Question: I am trying to finish formatting a table that is built dynamically. On the last page, when the table is sparse because there are fewer than the rows needed to fill the table, the rows are displayed at the bottom of the table space instead of the top. I've tried to correct this unsuccessfully. How can I display these rows at the top?
It doesn't seem to matter, but the table is built by the will_paginate Ruby gem. I say it doesn't matter because when I look at the HTML, it's just a table. There is nothing in there that is making this happen. The table size is formatted to display 10 rows. If there are only 3, they are just listed as 3 rows as you would expect. So, I think it is just an HTML/CSS formatting question.
The Table as it displays:

The SCSS:
'''
.feeds {
list-style: none;
margin: 0;
text-align: left;
table-layout: fixed;
width: 700px;
height: 250px;
overflow: auto;
vertical-align: top;
li {
overflow: auto;
padding: 10px 0;
border-top: 1px solid $grayLighter;
&:last-child {
border-bottom: 1px solid $grayLighter;
}
}
table, thead, th, tr, tbody, tfoot {
vertical-align: top;
}
td {
vertical-align:top;
height: 1ex;
overflow-x: auto
}
}
'''
The HTML:
'''
<table class="feeds">
<tbody><tr>
<th id="url_cell"><a class="sortfield asc" href="/feeds?commit=Search&amp;direction=desc&amp;search=&amp;sort=feed_url&amp;utf8=%E2%9C%93">URL</a></th>
<th><a href="/feeds?commit=Search&amp;direction=asc&amp;search=&amp;sort=feed_etag&amp;utf8=%E2%9C%93">Etag</a></th>
<th><a href="/feeds?commit=Search&amp;direction=asc&amp;search=&amp;sort=feed_update&amp;utf8=%E2%9C%93">Update date</a></th>
</tr>
<tr>
<td id="url_cell"><a href="http://www.skalith.net/rss">http://www.skalith.net/rss</a></td>
<td id="etag_cell">RZWAFDMVHPXHWECK</td>
<td id="update_cell">August 5, 2013</td>
</tr>
<tr>
<td id="url_cell"><a href="http://www.viva.name/rss">http://www.viva.name/rss</a></td>
<td id="etag_cell">KFIEQYAUWMUHUJNY</td>
<td id="update_cell">August 5, 2013</td>
</tr>
</tbody></table>
'''
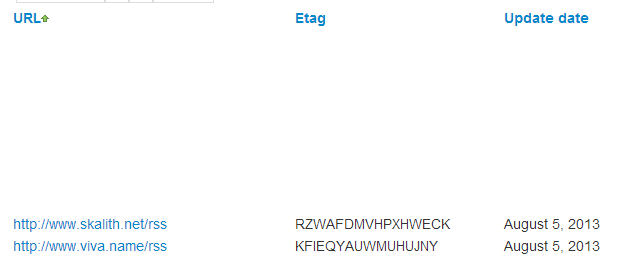
Answer: The header row is filling out the space vertically (this is what it should do because of your 'table-layout'. If you wrap it with '<thead>' and then only wrap the body of the table with '<tbody>' it will align it correctly. However, because you have 'table-layout: fixed', with 'height: 250px', the remaining rows will grow to make up the difference.
See: <URL>
Can you add a class to the table if it doesn't have a full set of rows? This way you could remove the height declaration.
Other options:
1. I'm guessing you need to have a set height but, if not, you could remove it.
2. Wrap the table in a <div> and assign your height and overflow to the div:
'''
<div class="wrap">
<table class="feeds"></table>
</div>
'''
'''
.wrap {
height: 250px;
overflow: auto;
}
table {
/* just remove the height and overflow */
}
'''
Here is an example of Option 2: <URL>